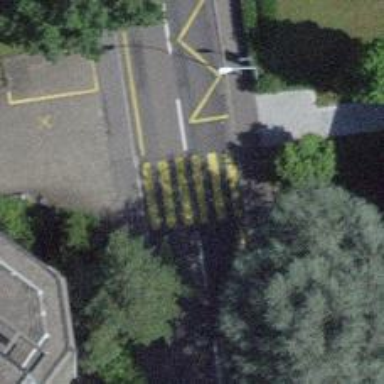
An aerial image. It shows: Uncontrolled zebra crossing with notable zebra markings.